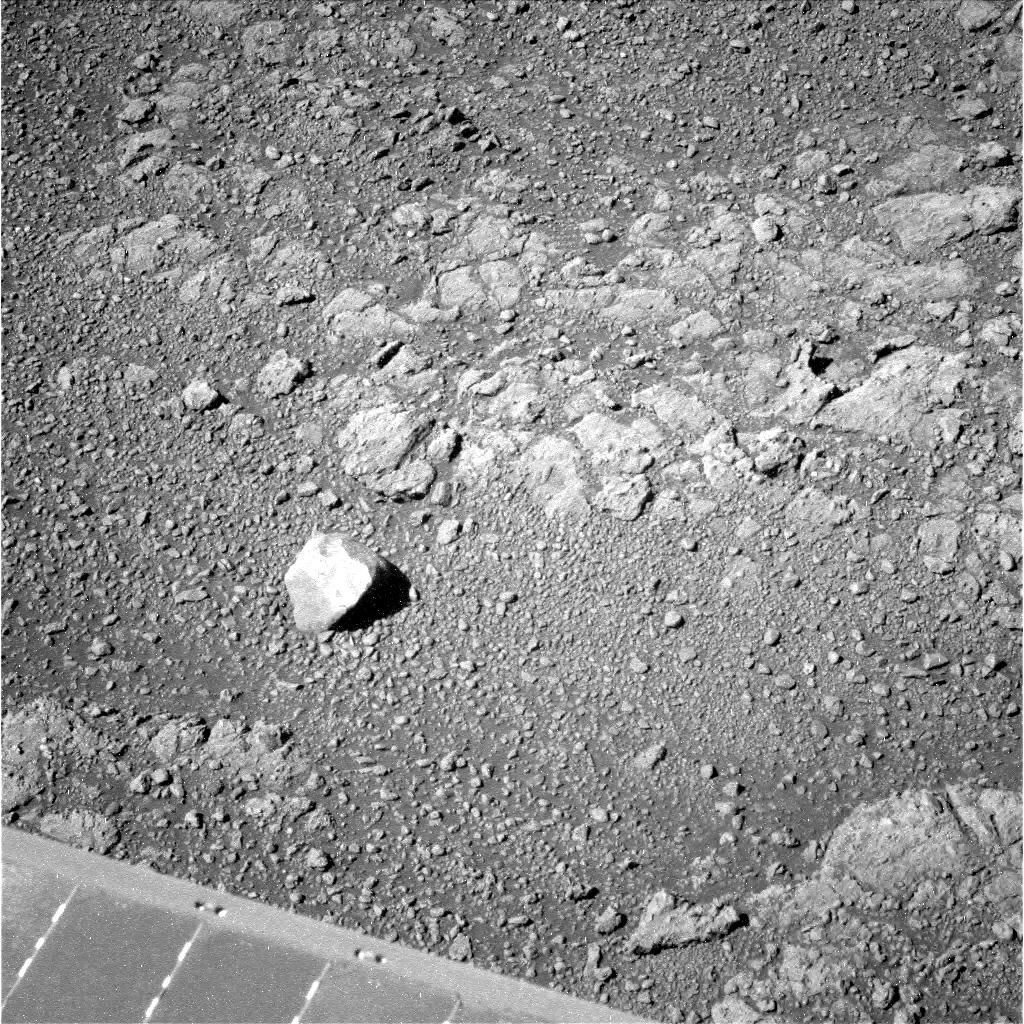
Terrain classes present: Background, Bedrock, Gravel / Sand / Soil, Rock, Shadow